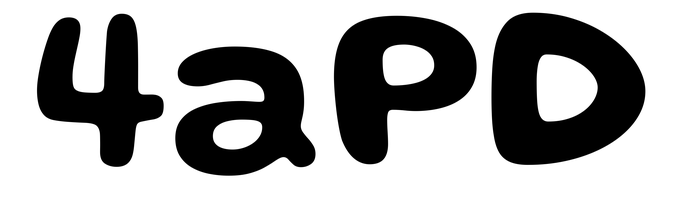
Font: Gluten_SemiBold